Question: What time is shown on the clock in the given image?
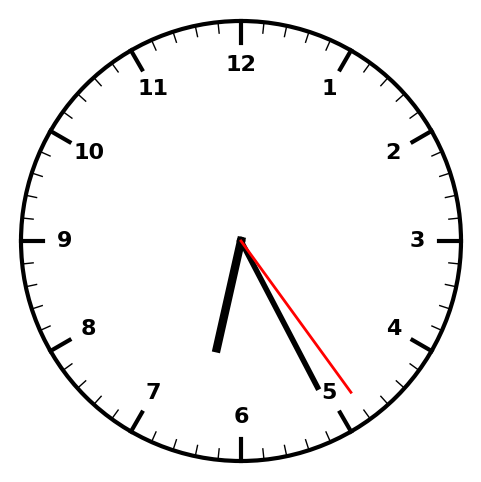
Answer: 06:25:24